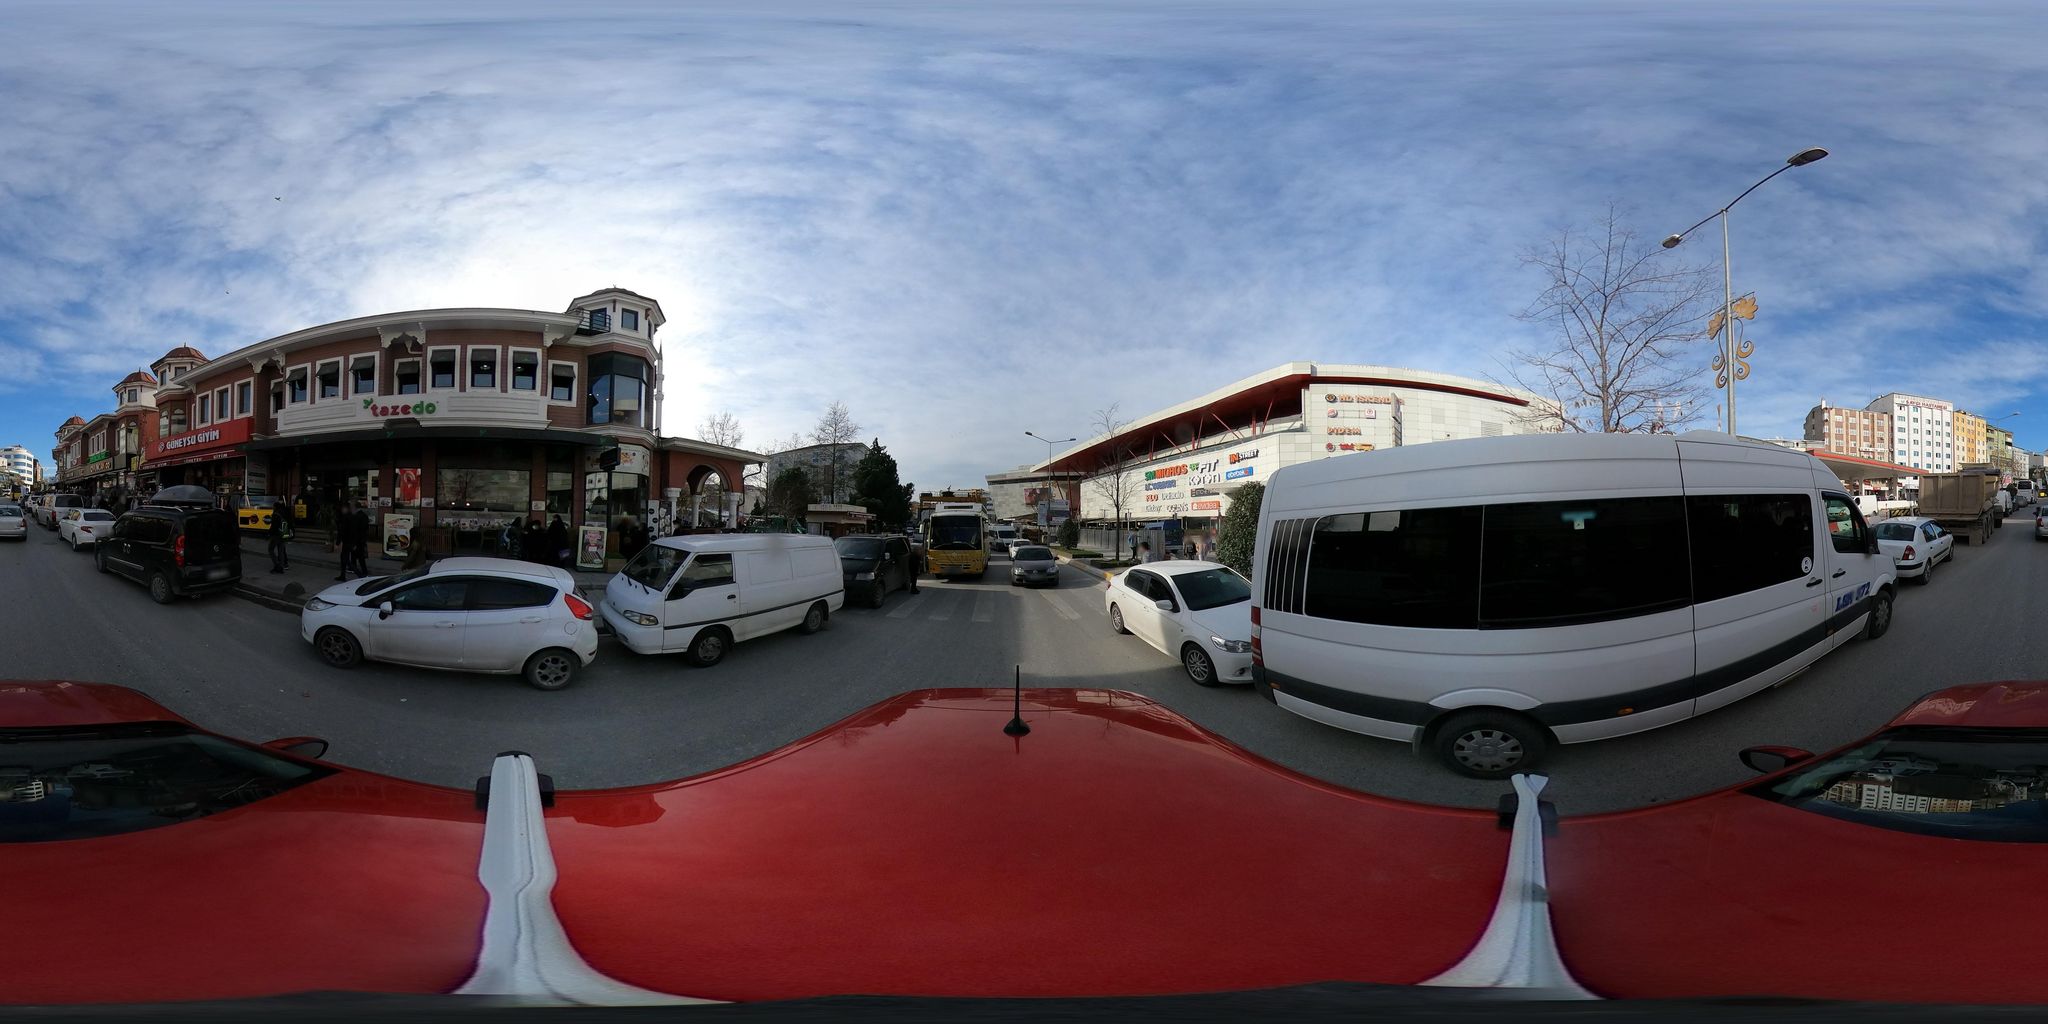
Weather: clear
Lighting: day
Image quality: good
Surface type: driving surface
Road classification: primary, tertiary
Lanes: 1.0
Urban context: urban centre
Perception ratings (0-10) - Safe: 3.17, Lively: 4.52, Beautiful: 4.75, Boring: 2.8, Depressing: 7.77, Wealthy: 1.97